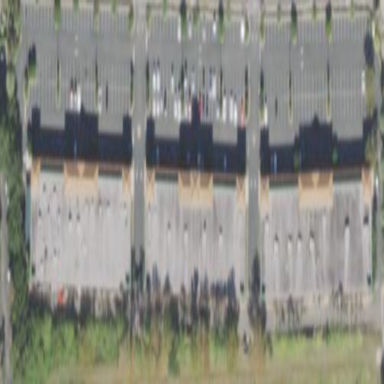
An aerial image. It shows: Retail area.